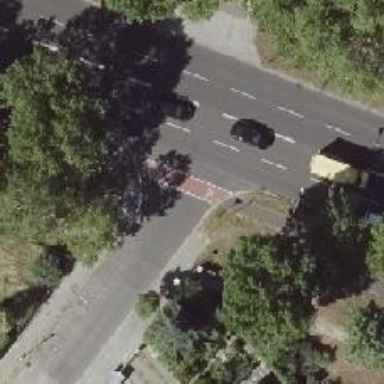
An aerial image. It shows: Asphalt road in residential area.